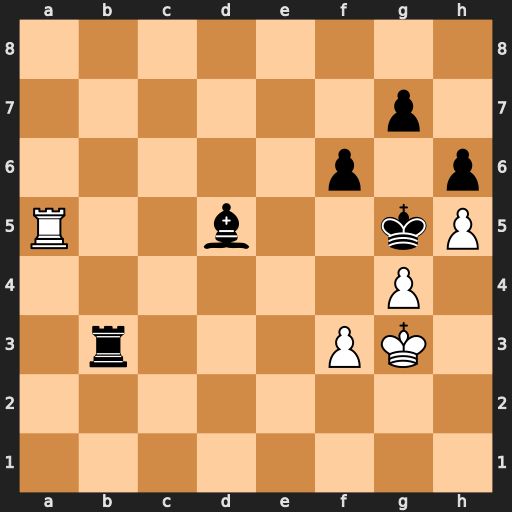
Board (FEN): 8/6p1/5p1p/R2b2kP/6P1/1r3PK1/8/8
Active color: w
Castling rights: -
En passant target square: -
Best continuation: Rxd5+ f5 Rxf5#